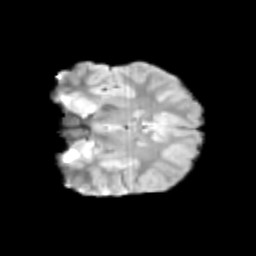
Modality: T2w
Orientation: coronal
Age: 9
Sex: male
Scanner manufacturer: siemens
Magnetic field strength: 3 T
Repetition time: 3.8 s
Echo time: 0.07 s